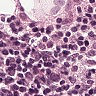
Metastatic tissue present: no